Field crop: maize
Growth stage: 1
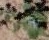
Species: chenopodium